Platform: macOS
Application: Arc Browser
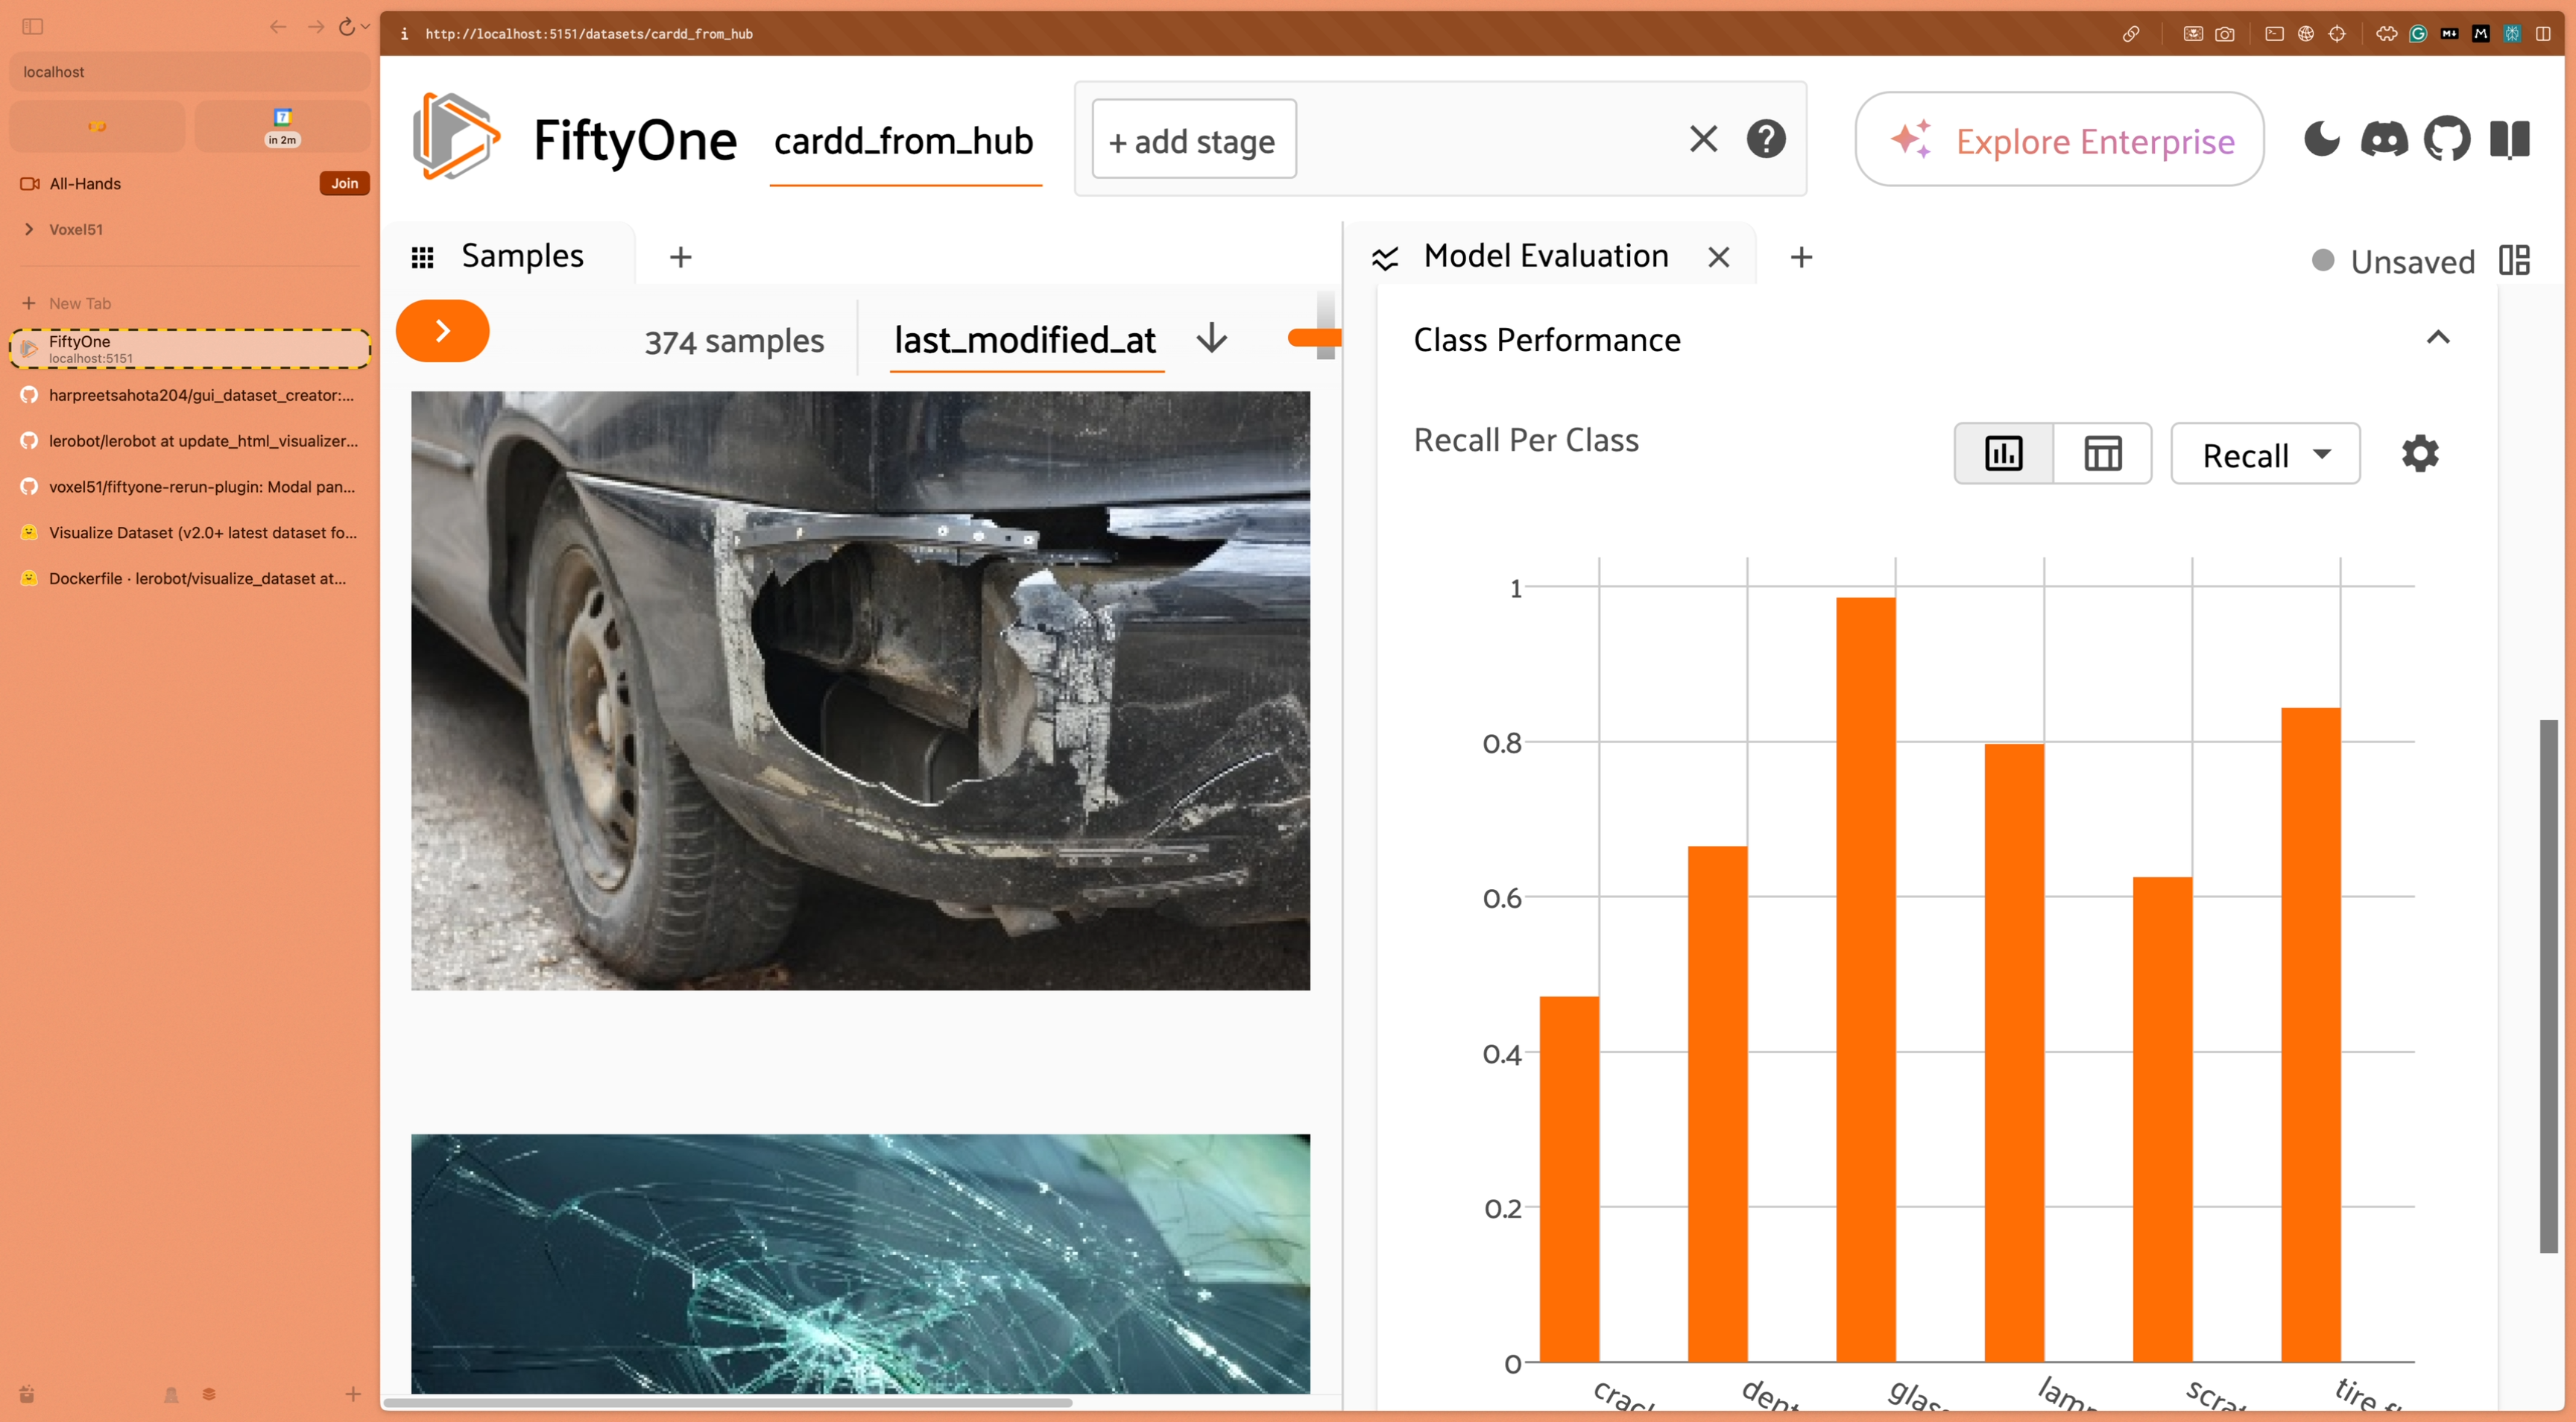
task_description: Open the model performance metric menu in the per class model performance card
action_type: click
element_info: Menu Item
steps_since_start: 1